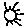
Label: sun